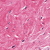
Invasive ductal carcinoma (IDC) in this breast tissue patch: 0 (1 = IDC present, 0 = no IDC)